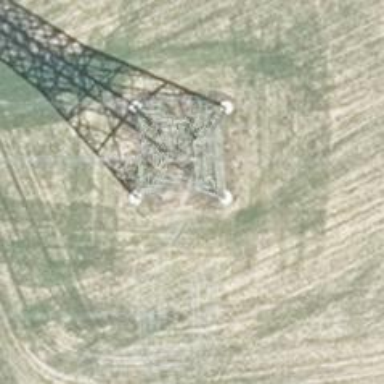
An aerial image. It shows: Lattice structure tower.